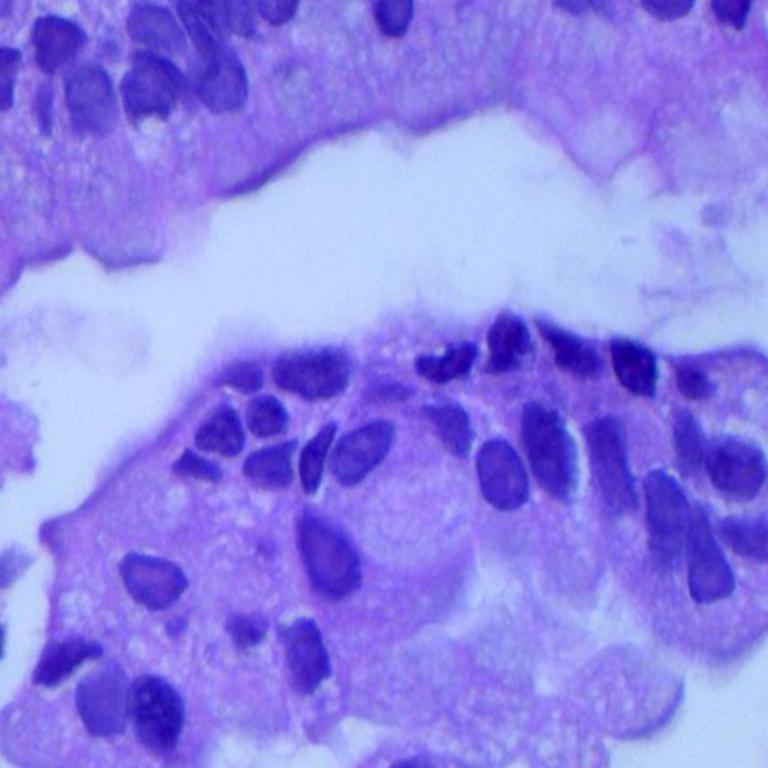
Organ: lung
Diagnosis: adenocarcinomas